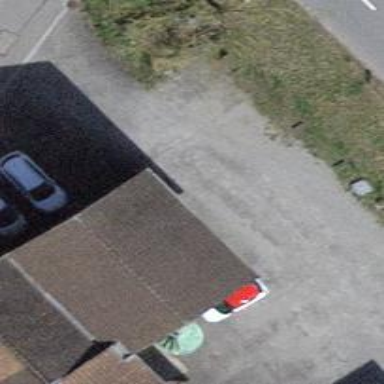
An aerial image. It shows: Building with tile roof.